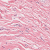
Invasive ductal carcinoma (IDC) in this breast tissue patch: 0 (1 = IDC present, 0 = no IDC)